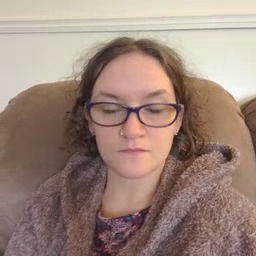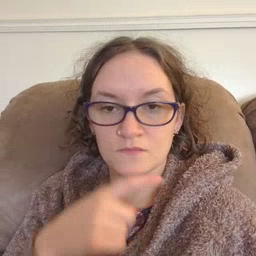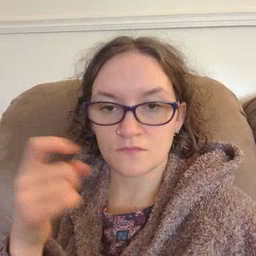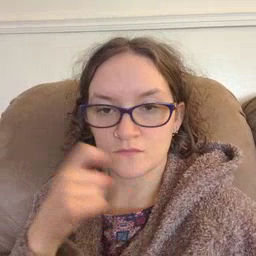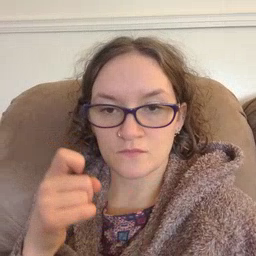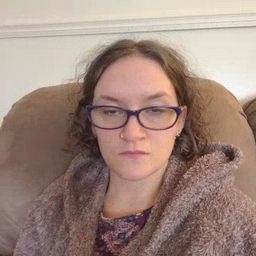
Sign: dryer